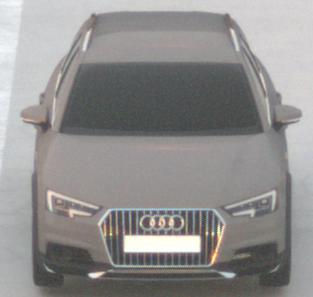
Make: Audi
Model: A4 Allroad 45 TFSI
Detailed model: A4 (B9) allroad
Model produced from: 2019/02
Model produced until: 2019/05
Doors: 5
Color: gray
Road condition: dry road
Daytime: sunrise or sunset
Contrast: medium contrast